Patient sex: M
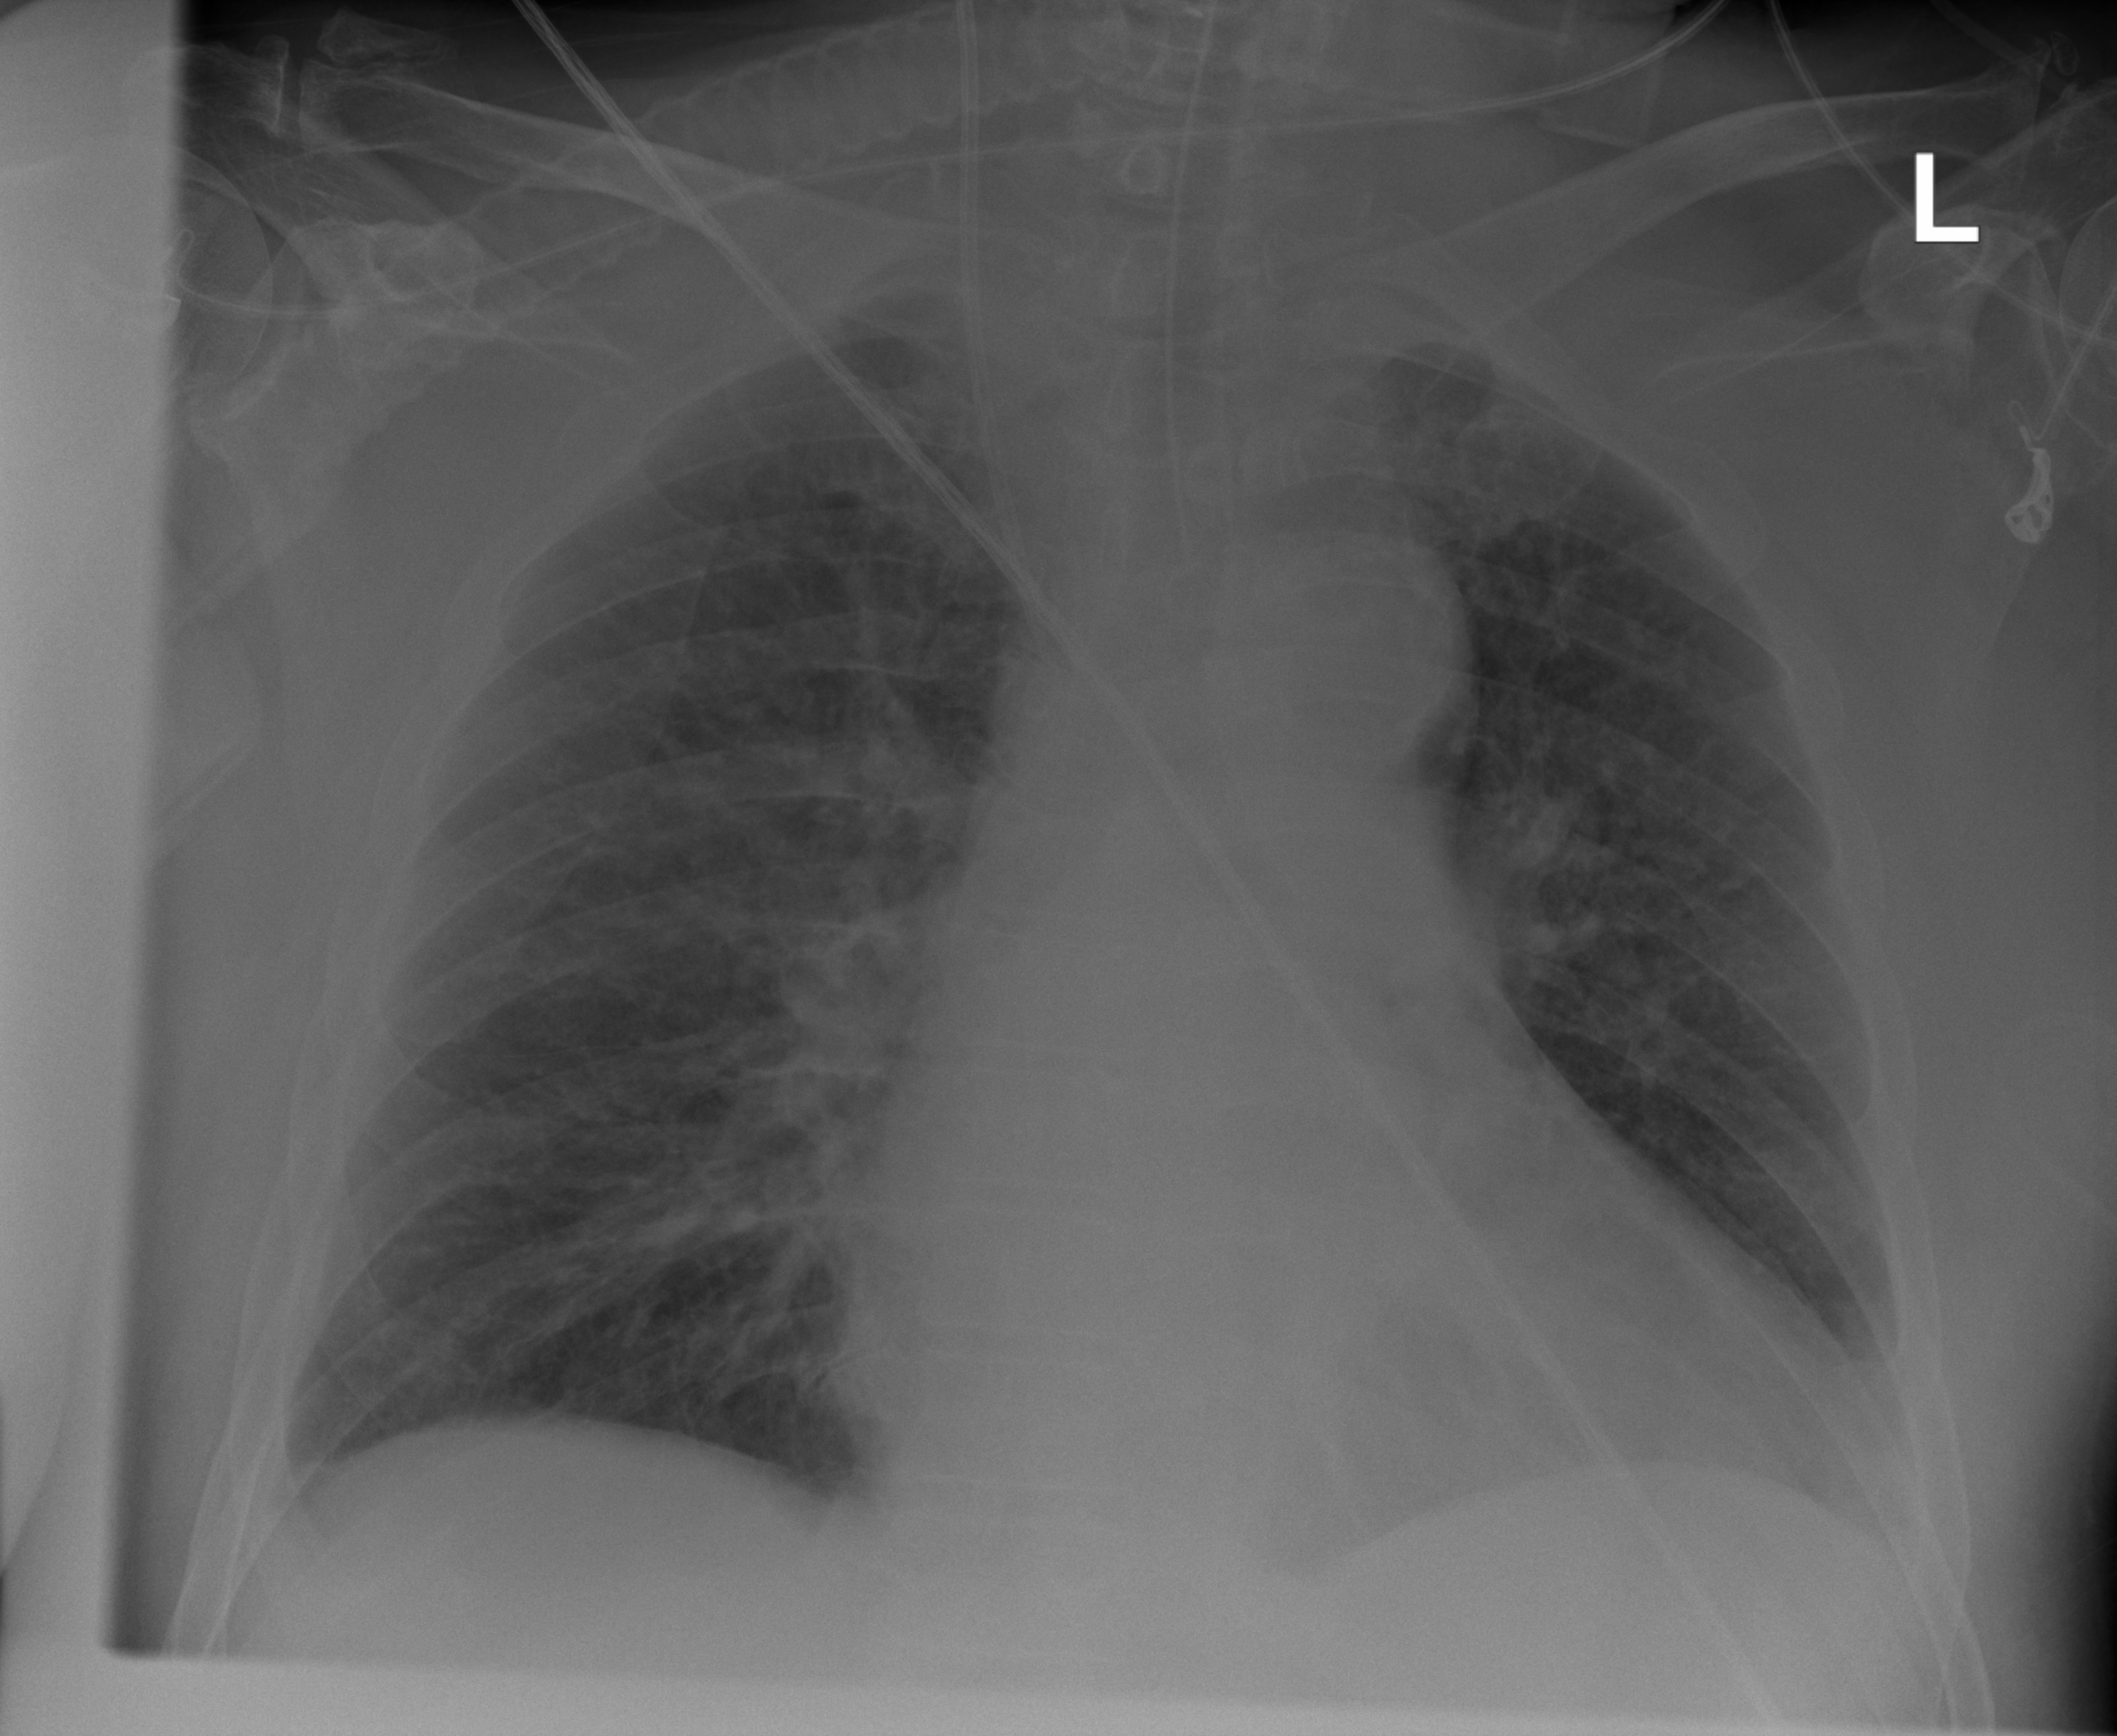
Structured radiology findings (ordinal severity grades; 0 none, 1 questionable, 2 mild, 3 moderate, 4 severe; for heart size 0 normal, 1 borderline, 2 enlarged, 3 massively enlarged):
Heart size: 2
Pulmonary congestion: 2
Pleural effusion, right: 1
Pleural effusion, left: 1
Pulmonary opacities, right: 1
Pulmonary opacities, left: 0
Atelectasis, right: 0
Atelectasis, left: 1